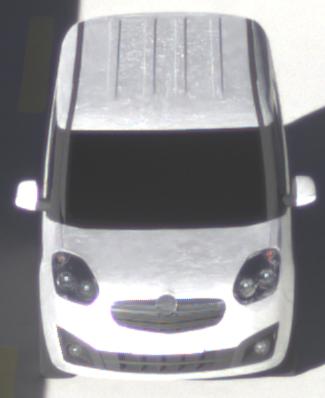
Make: Opel
Model: Combo Combi L1H1 1.4
Detailed model: Combo (D) Combi
Model produced from: 2012/01
Model produced until: 2013/11
Doors: 5
Color: white
Road condition: dry road
Daytime: morning or afternoon
Contrast: high contrast